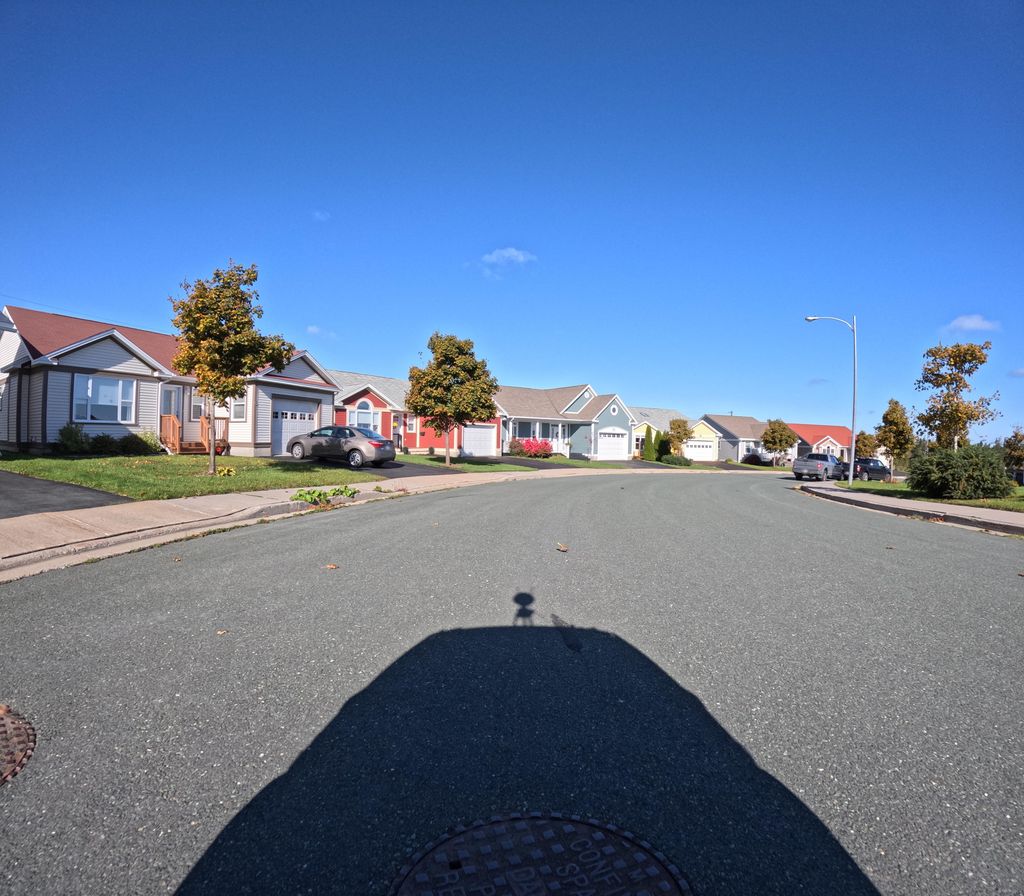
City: st_johns